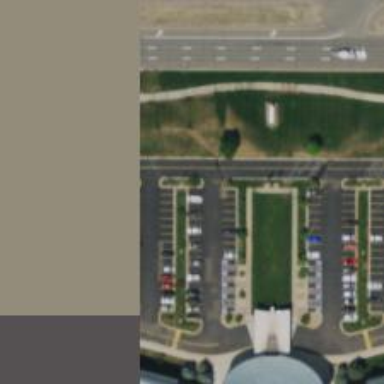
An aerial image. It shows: Parking space.